Interaction volume radius: 5 \u00c5
Interaction volume height: 10 \u00c5
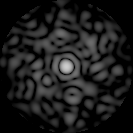
Disorder parameter: 0.846